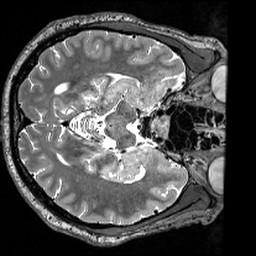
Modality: T2w
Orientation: axial
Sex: male
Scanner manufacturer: siemens
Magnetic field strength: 3 T
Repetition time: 3 s
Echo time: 0.418 s